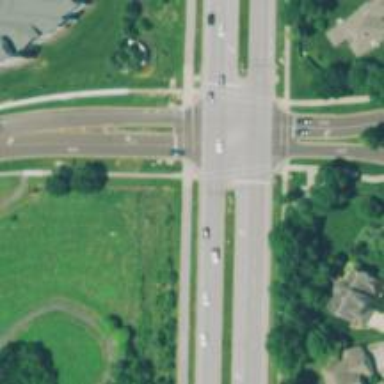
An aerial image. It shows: Solid stop line on the road.